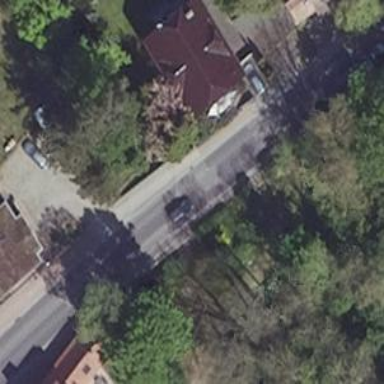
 with the right sidewalk having concrete surface."